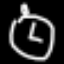
Label: clock